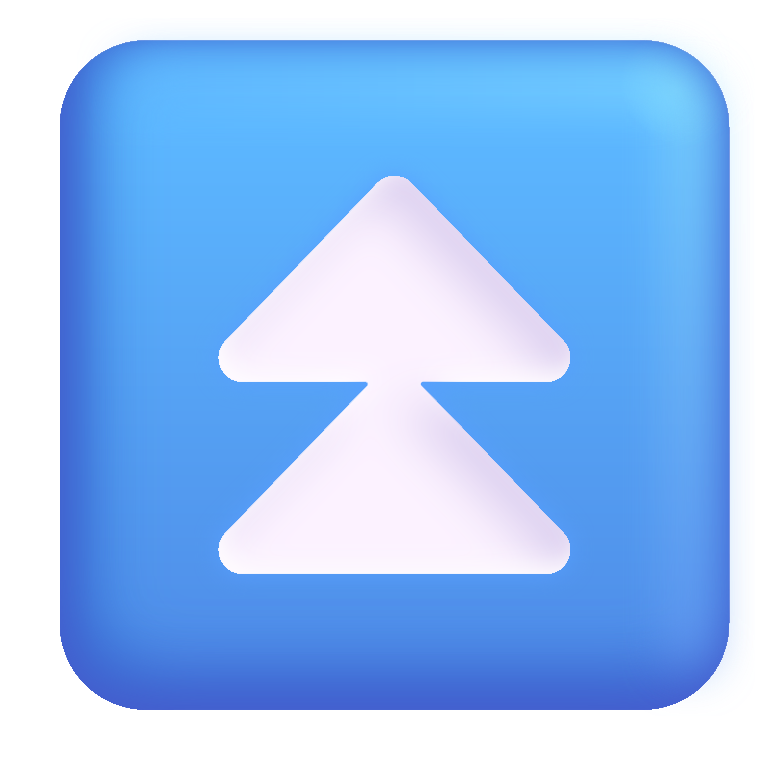
fast up button color